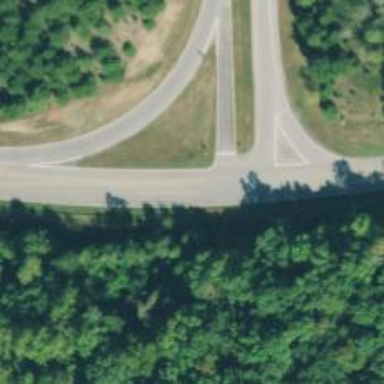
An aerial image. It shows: Secondary road with asphalt surface.